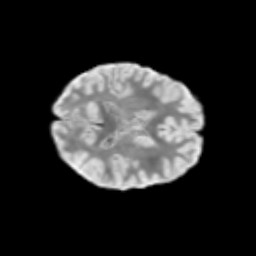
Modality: T2w
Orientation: axial
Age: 9
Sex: female
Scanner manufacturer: siemens
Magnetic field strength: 3 T
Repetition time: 3.8 s
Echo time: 0.07 s